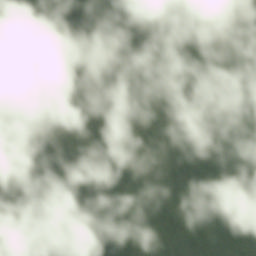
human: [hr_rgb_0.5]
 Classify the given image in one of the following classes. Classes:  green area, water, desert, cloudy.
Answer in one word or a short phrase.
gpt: cloudy